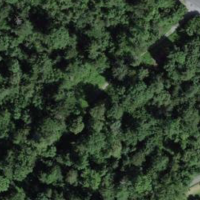
EUNIS habitat code: 41
Species observed at this site:
Prunus padus